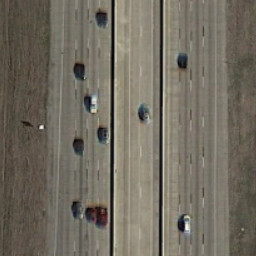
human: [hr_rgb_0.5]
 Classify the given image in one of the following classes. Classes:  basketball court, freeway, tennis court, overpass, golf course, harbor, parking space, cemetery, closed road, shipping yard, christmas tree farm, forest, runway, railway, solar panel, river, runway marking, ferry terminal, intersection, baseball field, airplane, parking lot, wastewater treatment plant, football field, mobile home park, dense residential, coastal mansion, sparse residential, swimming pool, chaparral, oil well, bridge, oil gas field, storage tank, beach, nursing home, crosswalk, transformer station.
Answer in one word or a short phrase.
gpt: freeway